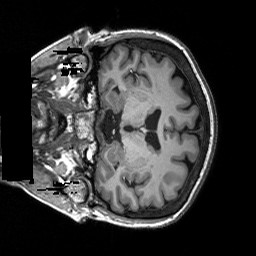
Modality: T1w
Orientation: coronal
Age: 72
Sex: female
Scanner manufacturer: siemens
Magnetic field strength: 3 T
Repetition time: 2.5 s
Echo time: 0.00248 s